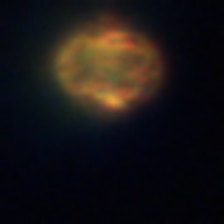
Taxon: Ciliates
Group: Other